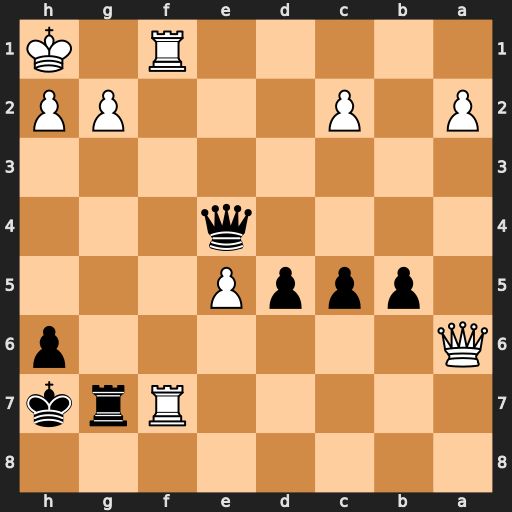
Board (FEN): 8/5Rrk/Q6p/1pppP3/4q3/8/P1P3PP/5R1K
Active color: b
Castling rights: -
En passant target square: -
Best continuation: Qxg2#